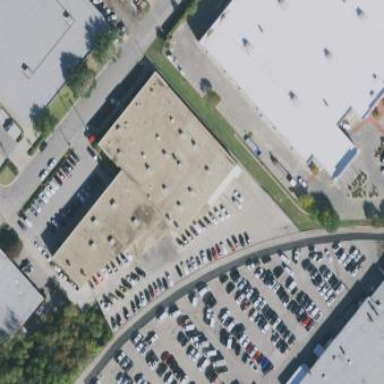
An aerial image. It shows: Building housing car repair shop.